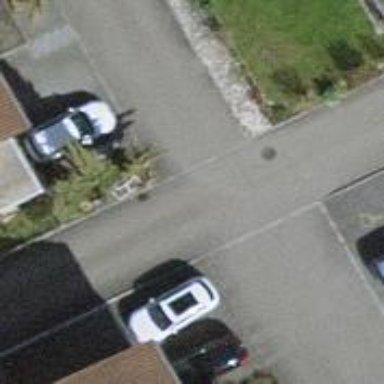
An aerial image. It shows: Residential road with asphalt surface.